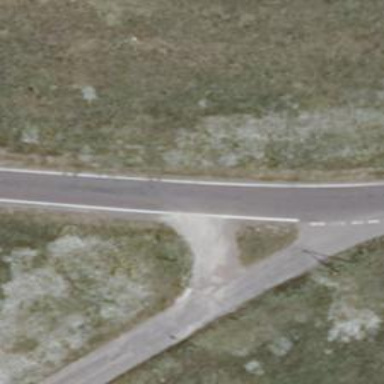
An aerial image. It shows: Service road.